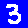
Digit: 3